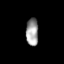
Tissue: lung
Cell type: T cells
Senescence score: 0.1922
Nuclear area (px): 336
Mean DAPI intensity: 155.08